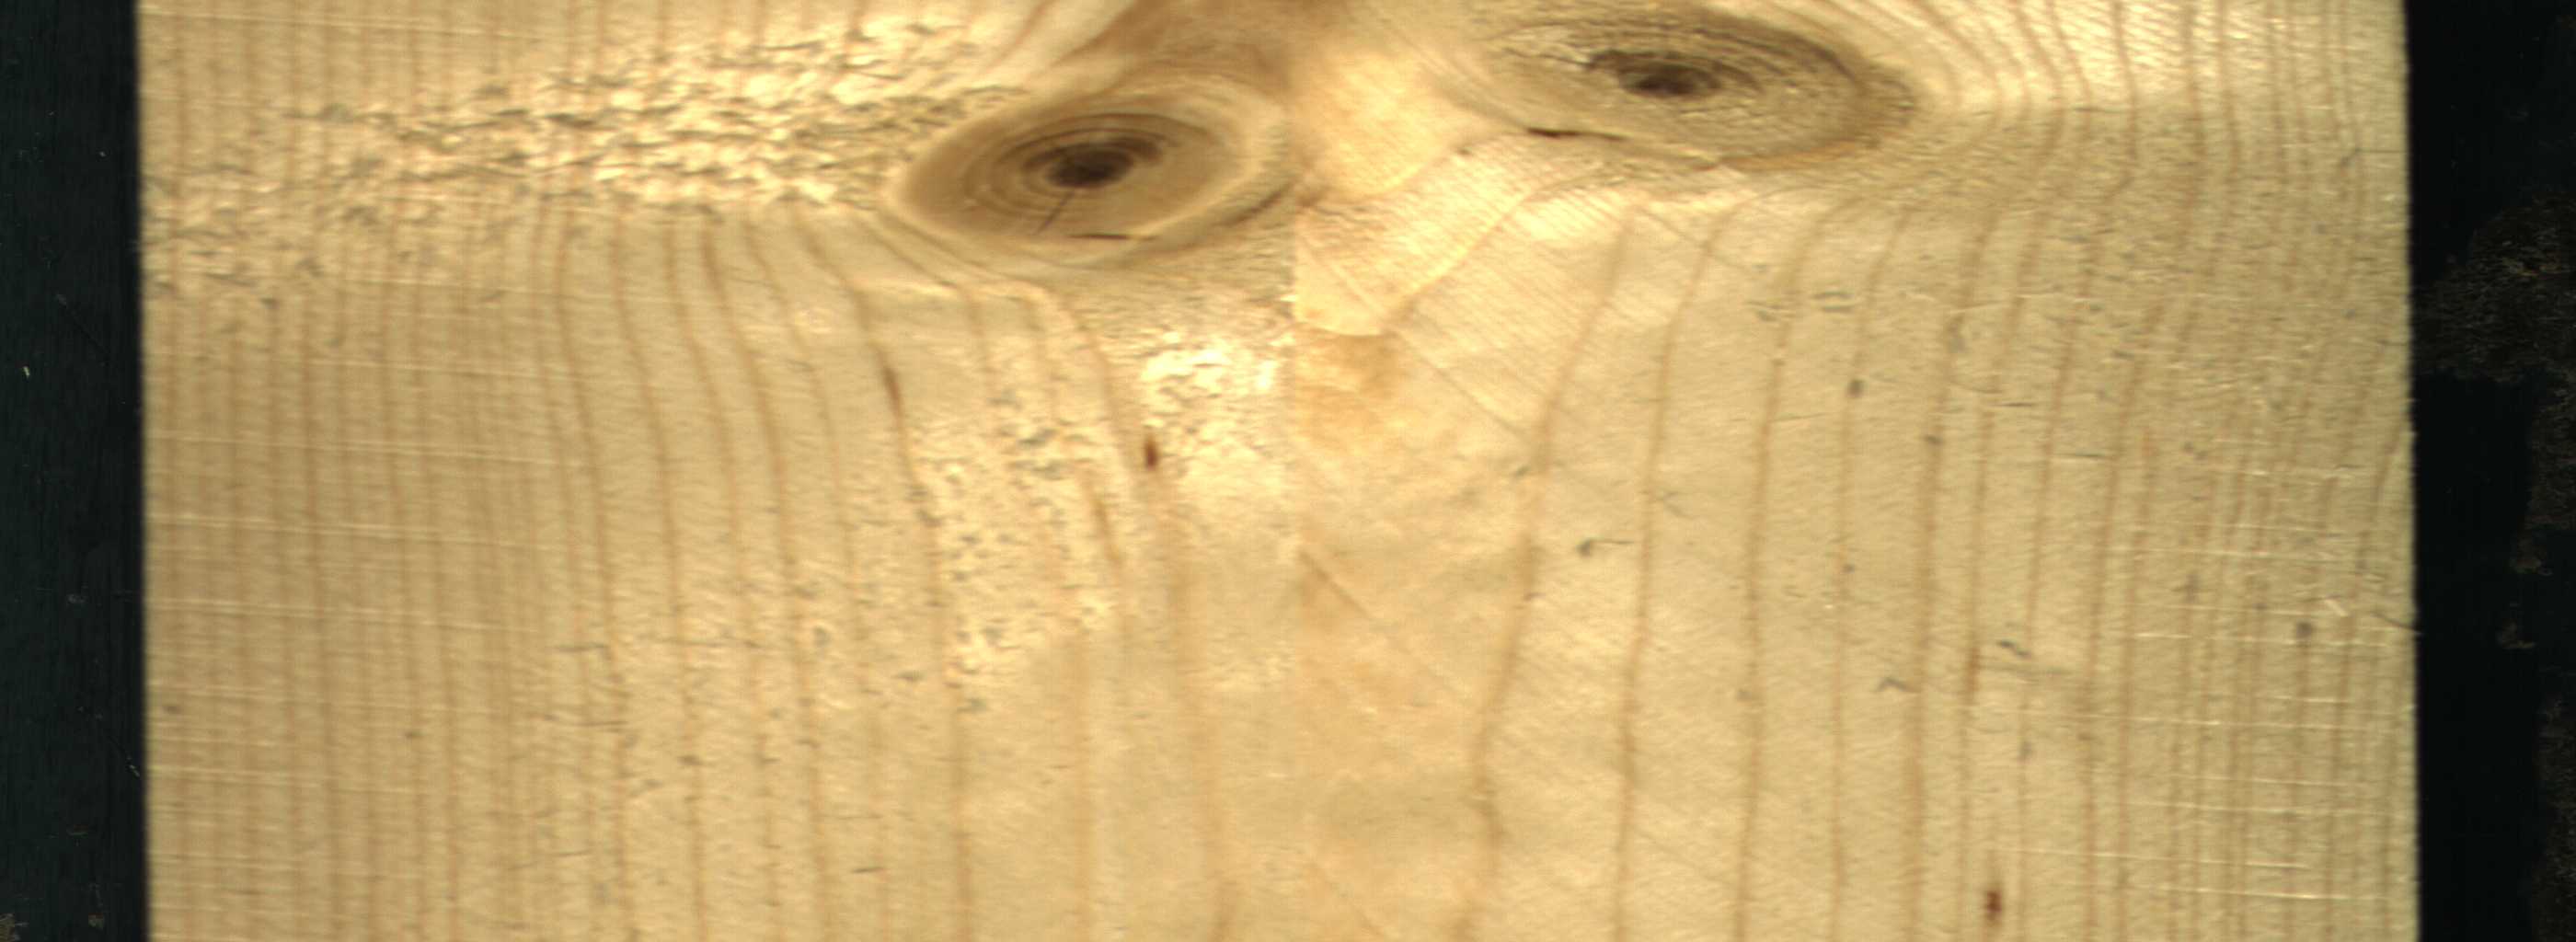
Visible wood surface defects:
Live_Knot
Live_Knot